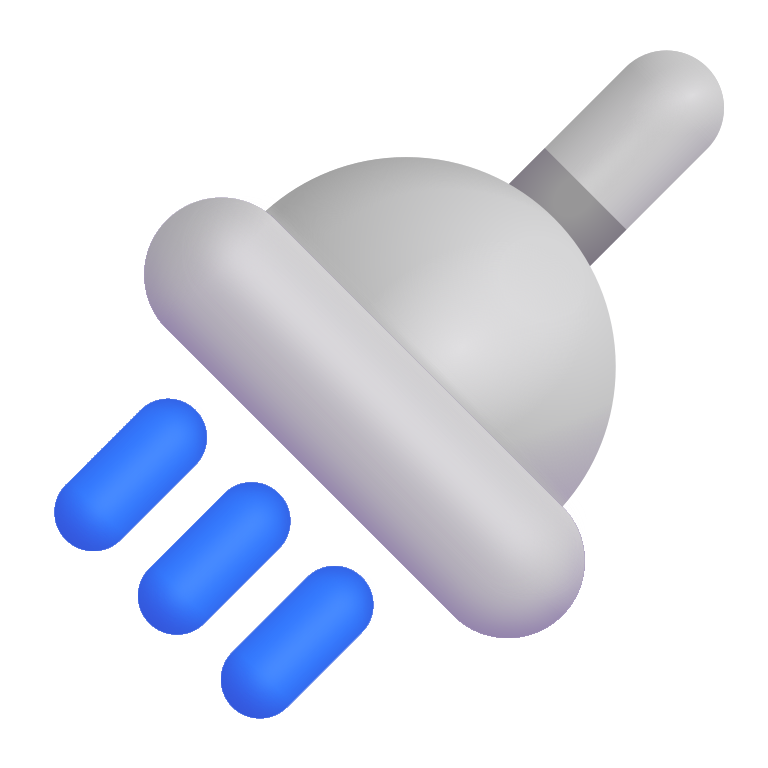
shower color